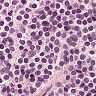
Metastatic tissue present: no